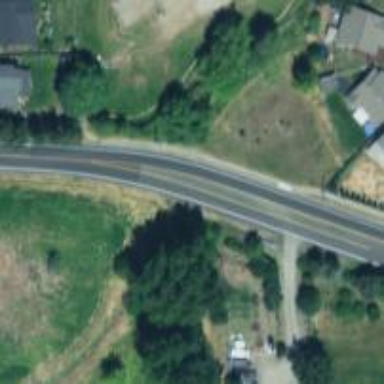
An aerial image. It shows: Secondary road with sidewalk on the left.